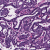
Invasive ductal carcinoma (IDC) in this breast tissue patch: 1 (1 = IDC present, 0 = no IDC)